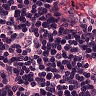
Metastatic tissue present: no